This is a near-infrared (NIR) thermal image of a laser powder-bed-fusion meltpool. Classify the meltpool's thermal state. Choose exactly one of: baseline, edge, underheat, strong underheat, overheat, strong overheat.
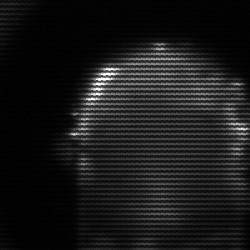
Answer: baseline